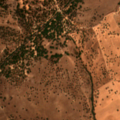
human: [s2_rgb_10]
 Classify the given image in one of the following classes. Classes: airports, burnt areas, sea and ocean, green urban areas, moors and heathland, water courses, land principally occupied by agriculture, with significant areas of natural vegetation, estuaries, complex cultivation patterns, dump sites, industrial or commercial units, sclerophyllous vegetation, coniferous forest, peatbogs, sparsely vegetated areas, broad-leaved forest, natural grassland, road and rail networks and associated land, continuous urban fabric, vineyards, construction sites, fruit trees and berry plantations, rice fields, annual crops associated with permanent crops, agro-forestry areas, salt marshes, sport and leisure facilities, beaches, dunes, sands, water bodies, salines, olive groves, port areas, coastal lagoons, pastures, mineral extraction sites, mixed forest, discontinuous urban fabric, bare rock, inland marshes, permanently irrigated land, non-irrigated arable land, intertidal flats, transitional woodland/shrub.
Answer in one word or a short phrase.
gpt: non-irrigated arable land, pastures, agro-forestry areas, mixed forest